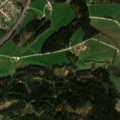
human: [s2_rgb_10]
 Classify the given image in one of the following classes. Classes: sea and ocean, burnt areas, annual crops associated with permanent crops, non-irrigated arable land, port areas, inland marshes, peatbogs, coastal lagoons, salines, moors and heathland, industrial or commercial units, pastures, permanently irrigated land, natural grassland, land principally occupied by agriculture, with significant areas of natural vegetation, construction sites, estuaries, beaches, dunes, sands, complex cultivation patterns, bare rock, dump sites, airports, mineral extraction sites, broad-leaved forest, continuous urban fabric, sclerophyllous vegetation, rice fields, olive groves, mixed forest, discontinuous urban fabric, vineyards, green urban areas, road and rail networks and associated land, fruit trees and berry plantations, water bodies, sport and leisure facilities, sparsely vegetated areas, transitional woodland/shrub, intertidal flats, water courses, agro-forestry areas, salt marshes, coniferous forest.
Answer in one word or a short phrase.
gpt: discontinuous urban fabric, pastures, coniferous forest